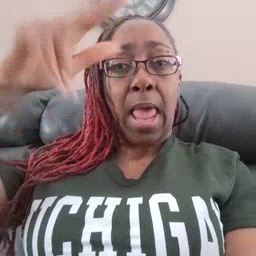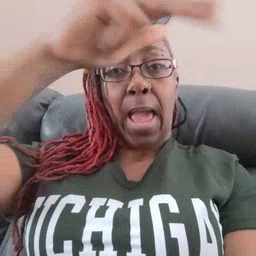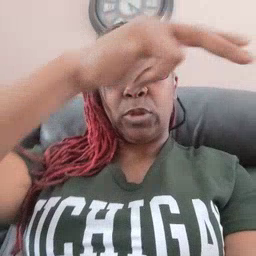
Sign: helicopter